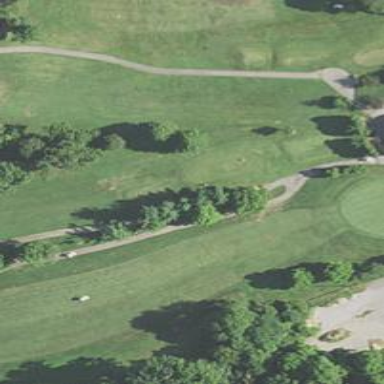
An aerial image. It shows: Path for golf carts.